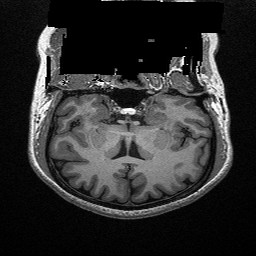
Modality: T1w
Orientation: sagittal